Question: Im making a GUI for my program and currently trying to figure out what this component would be called.

Does anyone know what this would be called or how I could achieve this effect?
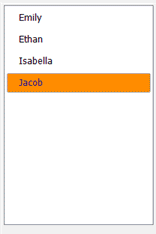
Answer: Add a 'QListWidget' to your ui form from the Qt Designer toolbox window. And click right on it then click changeStylesheet... then paste this:
'''
QListWidget {
color:white;
border:1px solid transparent;
border-radius:10px;
padding:0px;
background:#F6911B;
show-decoration-selected: 1;
}
QListWidget::item{
border-top:1px solid #E98919;
padding: 15px;
}
QListWidget::item:hover {
border-top:1px solid #E98919;
background-color: #F6911B;
color:white;
}
QListWidget::item:selected:!active {
border-top:1px solid #E98919;
background-color:white;
color:#F6911B;
}
'''
It looks like this:
<URL>
To learn how style sheets work in relation to 'QListView', see <URL>